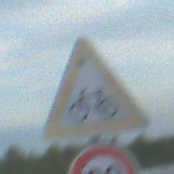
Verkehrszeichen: RadverkehrRechts
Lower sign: Geschwindigkeit90
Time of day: SunriseSunset
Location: Outdoor (Beach)
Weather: PartlyCloudy
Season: NotSpecified
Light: Natural